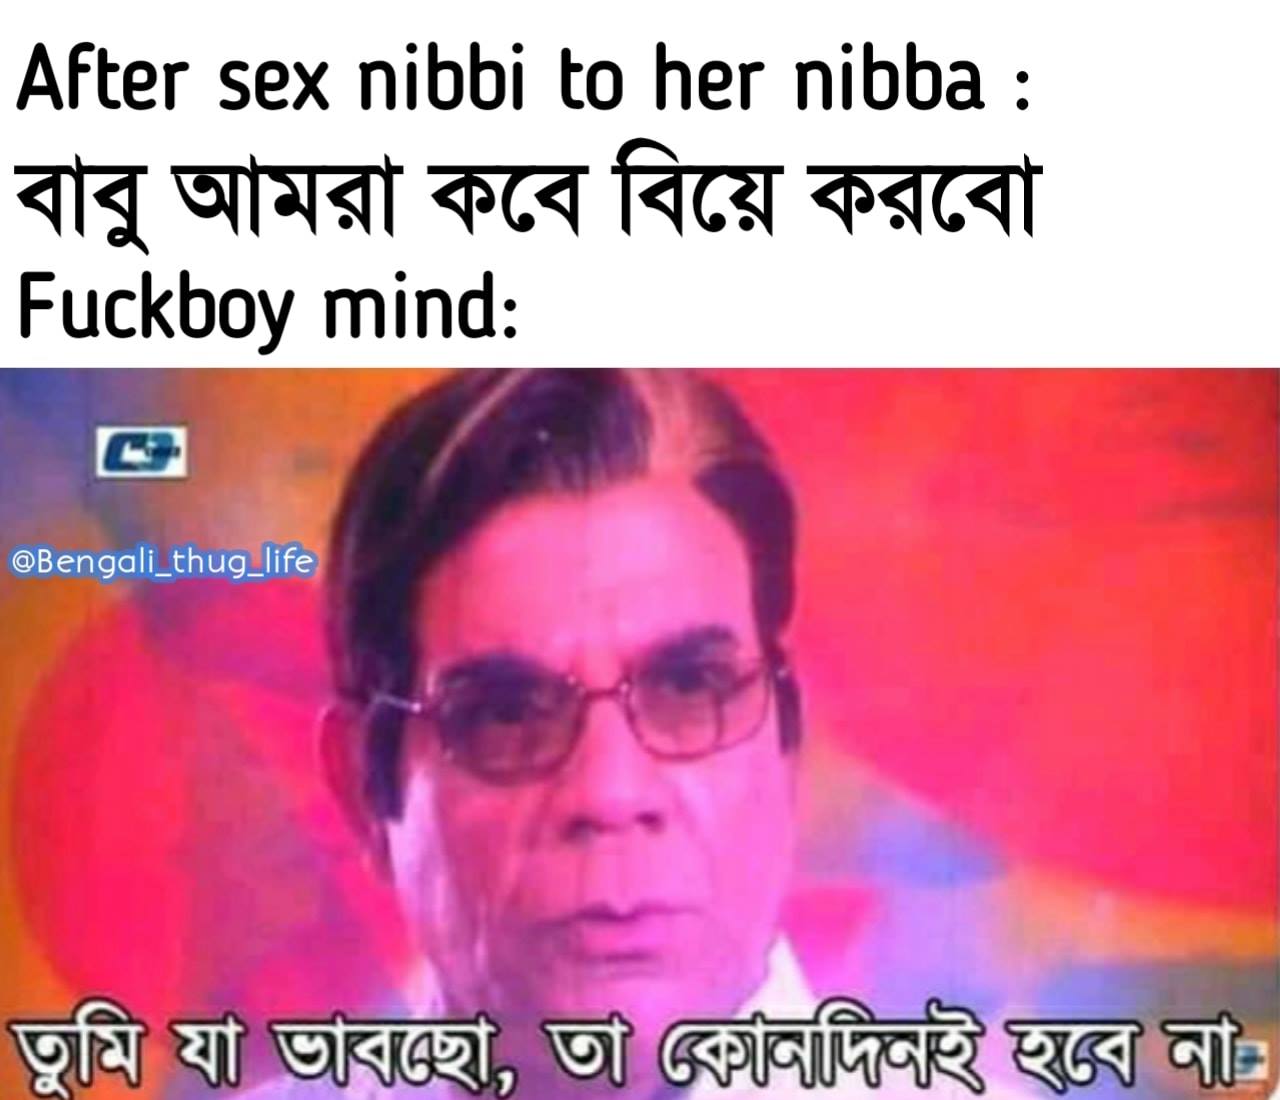
Caption: After sex nibbi to her nibba : বাবু আমরা কবে বিয়ে করবো  Fuckboy mind: তুমি যা ভাবছো, তা কোনদিনই হবে না
Label: hate